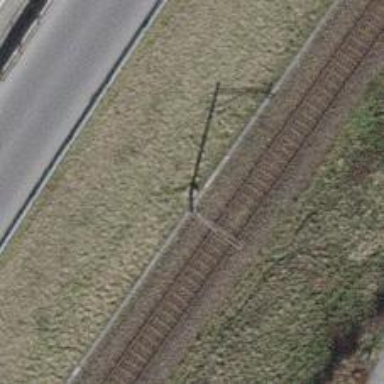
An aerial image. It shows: Railway signal.